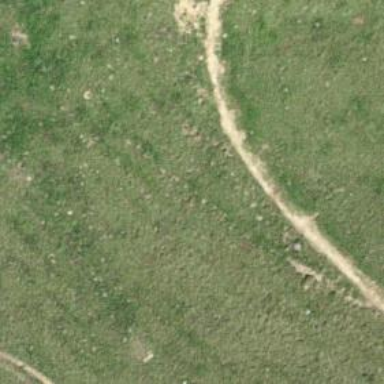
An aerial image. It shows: Gravel path.